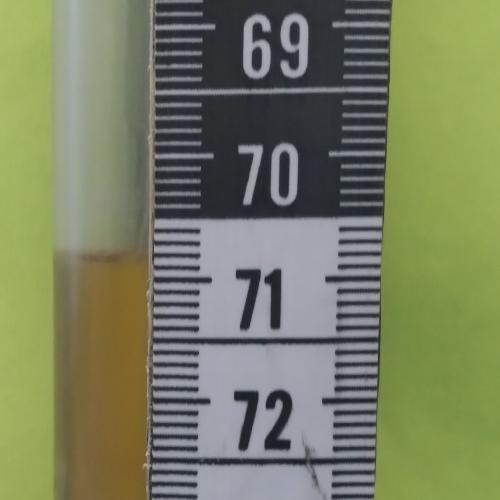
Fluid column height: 70.8 cm